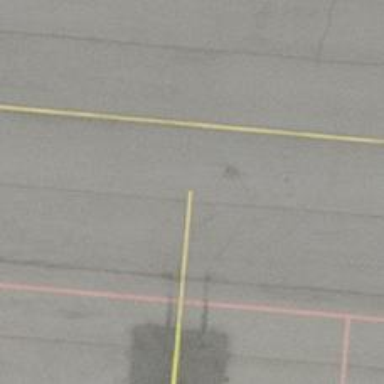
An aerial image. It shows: Airport parking position.